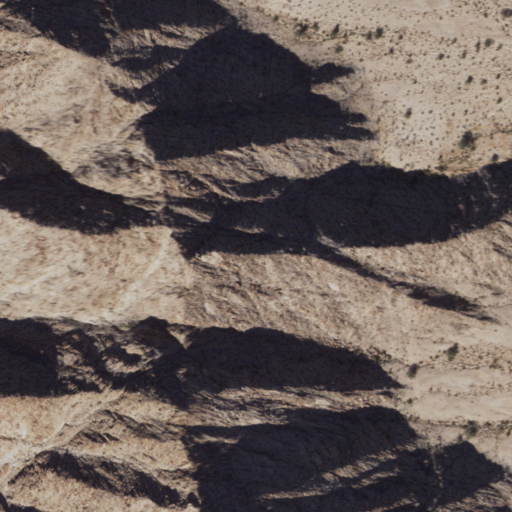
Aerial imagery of ridge(s) in Arizona named Vopoki Ridge containing shrub, barren land, and grassland